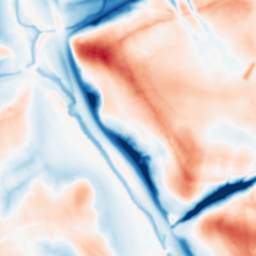
Category: multiscale
Decomposition family: dog_multiscale
Decomposition parameters: sigma_ratio: 2
n_scales: 4
base_sigma: 1
Upsampling method: bspline
Upsampling parameters: scale: 2
Upsampling scale: 2